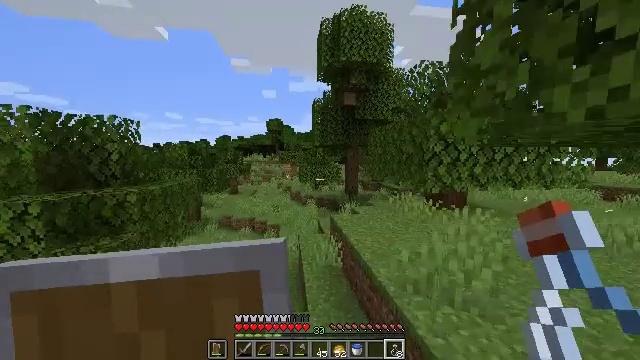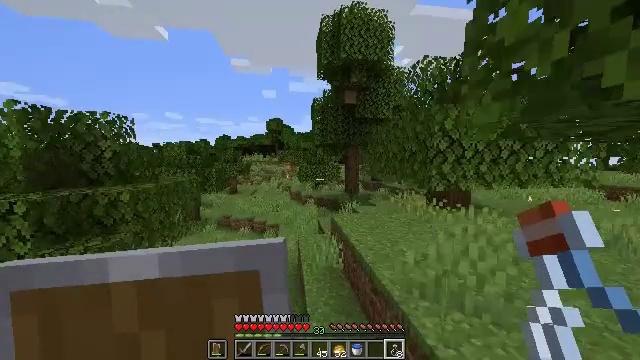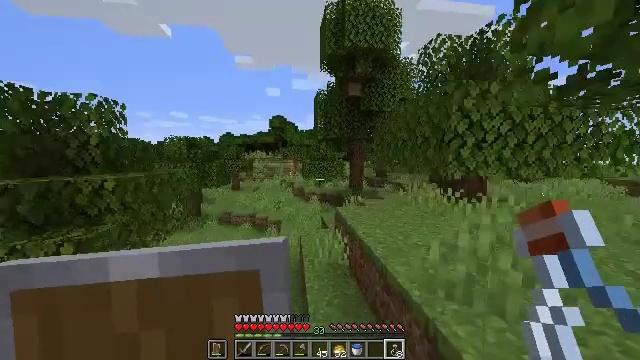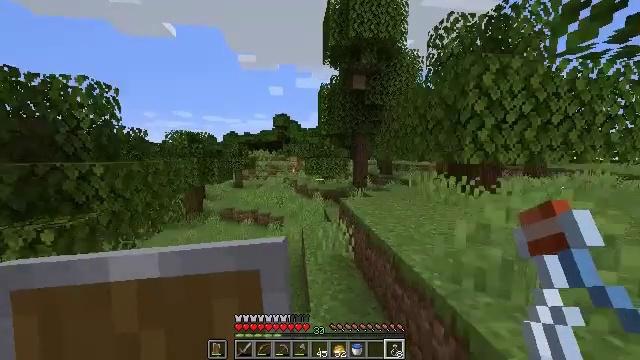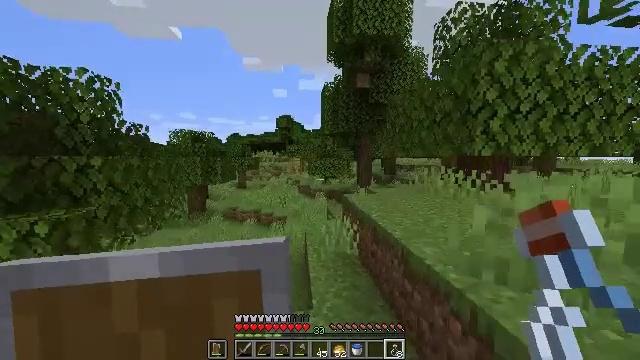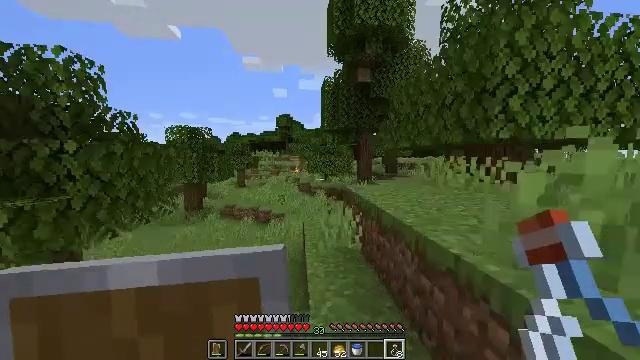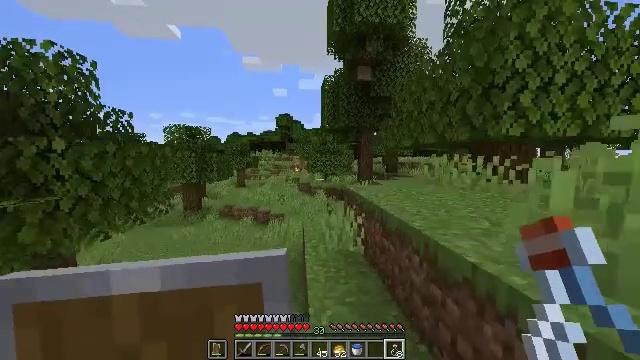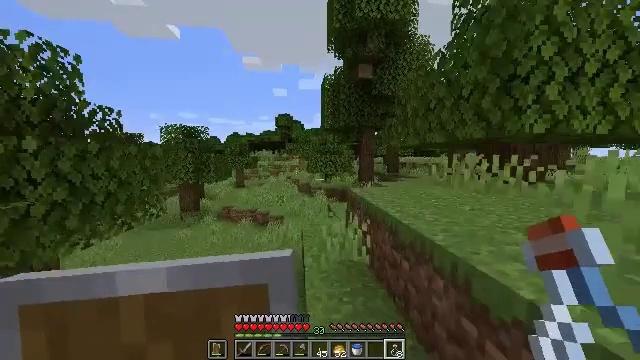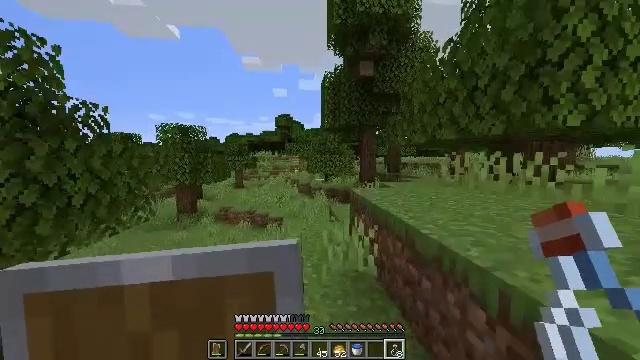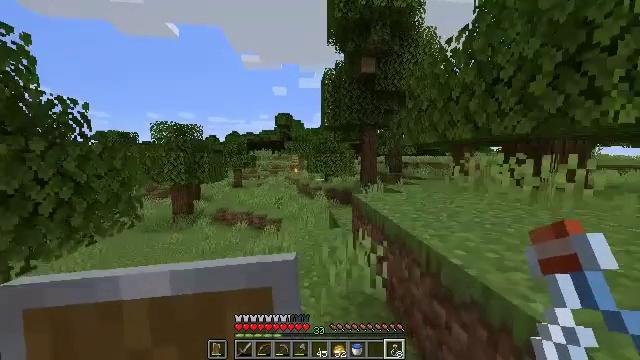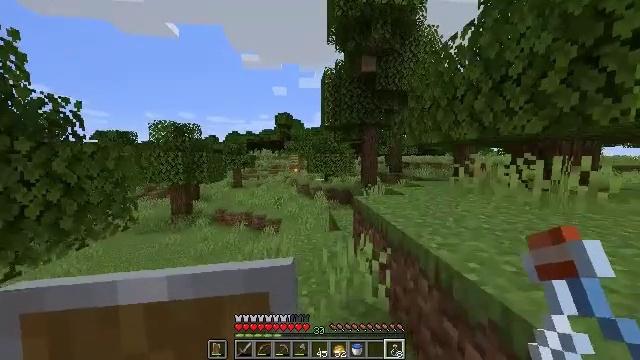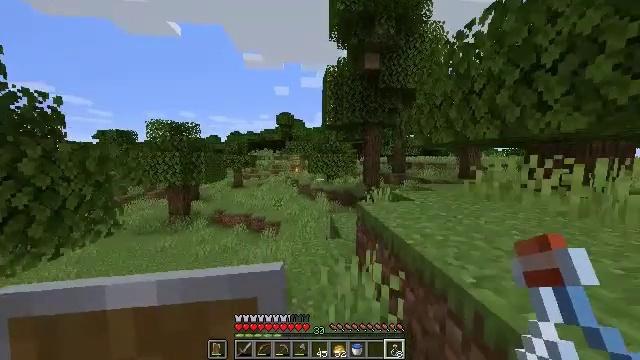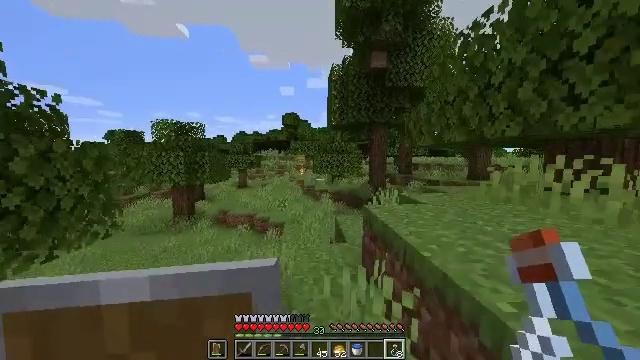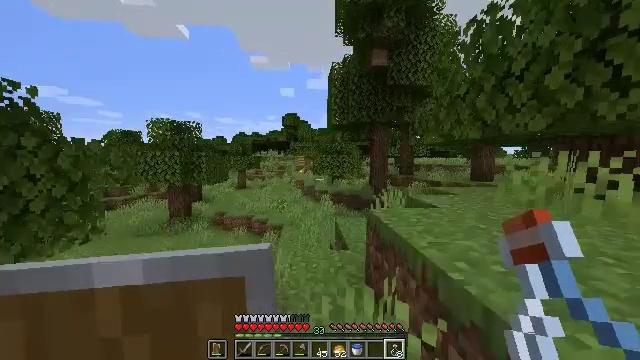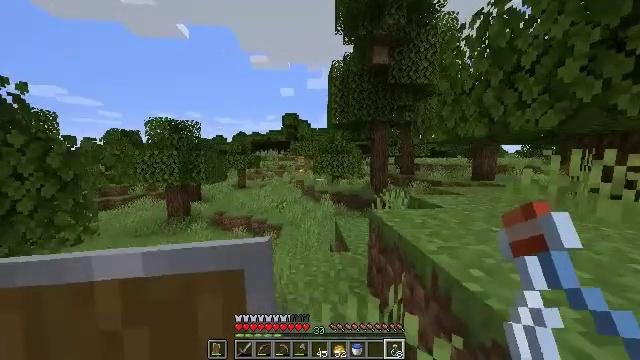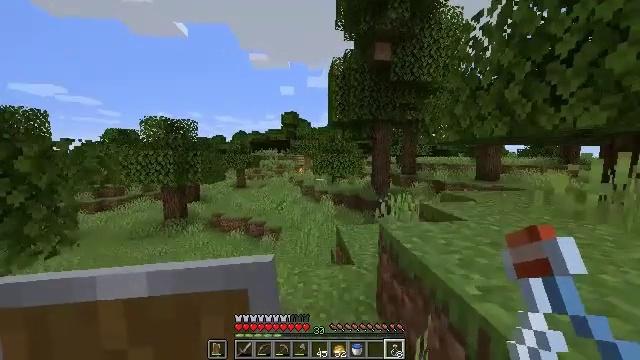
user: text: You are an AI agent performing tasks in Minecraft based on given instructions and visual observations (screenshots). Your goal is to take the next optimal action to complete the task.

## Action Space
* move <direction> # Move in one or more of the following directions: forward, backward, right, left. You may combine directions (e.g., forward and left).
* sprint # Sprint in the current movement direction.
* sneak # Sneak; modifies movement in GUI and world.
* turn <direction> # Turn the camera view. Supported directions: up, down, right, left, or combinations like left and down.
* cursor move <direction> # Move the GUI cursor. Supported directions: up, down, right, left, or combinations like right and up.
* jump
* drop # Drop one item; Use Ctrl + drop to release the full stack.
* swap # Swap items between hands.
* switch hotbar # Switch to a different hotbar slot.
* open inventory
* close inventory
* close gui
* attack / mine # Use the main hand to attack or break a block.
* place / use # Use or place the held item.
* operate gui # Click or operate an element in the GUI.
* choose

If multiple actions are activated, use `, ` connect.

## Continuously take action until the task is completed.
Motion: motion action
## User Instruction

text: Break the dandelion to obtain it.
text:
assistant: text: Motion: move forward
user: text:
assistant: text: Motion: move forward
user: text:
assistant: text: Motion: move forward
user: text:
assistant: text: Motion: move forward
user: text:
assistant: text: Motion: move forward
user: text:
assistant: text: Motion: move forward
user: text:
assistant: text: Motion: move forward
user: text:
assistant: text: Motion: move forward
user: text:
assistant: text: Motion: move forward
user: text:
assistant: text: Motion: move forward
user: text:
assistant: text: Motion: move forward
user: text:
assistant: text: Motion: move forward, turn left
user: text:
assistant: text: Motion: move forward, sprint
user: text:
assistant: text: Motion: move forward, sprint
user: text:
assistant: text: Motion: move forward
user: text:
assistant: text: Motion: move forward
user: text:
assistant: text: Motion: move forward
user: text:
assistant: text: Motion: move forward, turn left
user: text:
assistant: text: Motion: move forward, turn left
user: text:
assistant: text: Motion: move forward
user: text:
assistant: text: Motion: move forward
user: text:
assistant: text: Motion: move forward
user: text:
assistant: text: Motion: move forward
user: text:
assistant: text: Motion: move forward
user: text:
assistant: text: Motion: move forward
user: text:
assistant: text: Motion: move forward, turn up
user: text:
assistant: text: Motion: move forward
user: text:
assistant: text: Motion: move forward
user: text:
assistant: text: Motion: move forward
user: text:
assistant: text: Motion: move forward